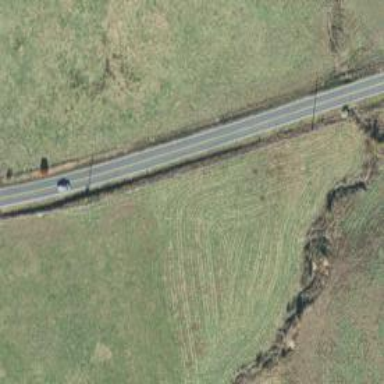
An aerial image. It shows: Secondary road.